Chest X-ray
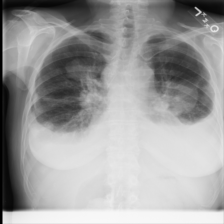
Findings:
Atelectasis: negative
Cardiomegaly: negative
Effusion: positive
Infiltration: negative
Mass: positive
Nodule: negative
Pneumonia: negative
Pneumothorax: negative
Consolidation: negative
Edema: negative
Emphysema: negative
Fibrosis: negative
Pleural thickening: negative
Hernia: negative